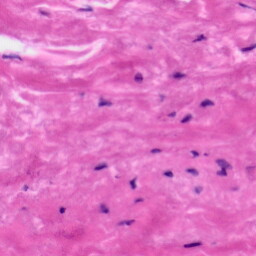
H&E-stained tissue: Tonsil